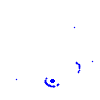
Particle: proton